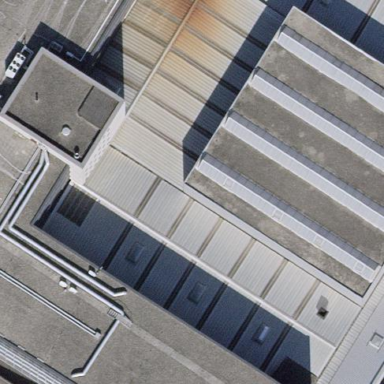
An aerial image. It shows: Office building.